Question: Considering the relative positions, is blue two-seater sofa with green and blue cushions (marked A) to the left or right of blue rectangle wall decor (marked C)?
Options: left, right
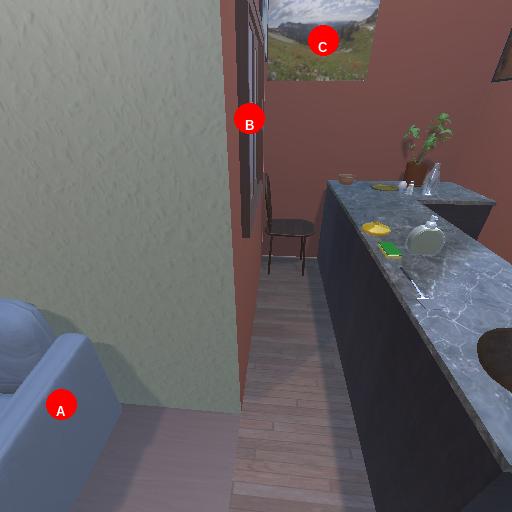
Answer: left